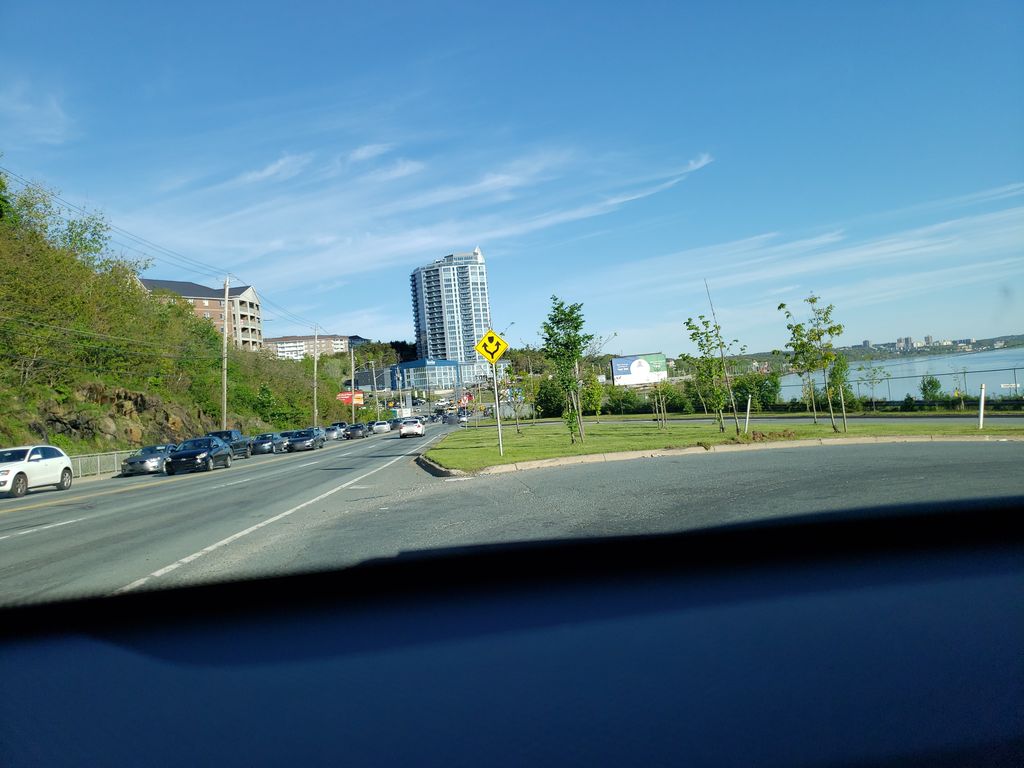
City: halifax